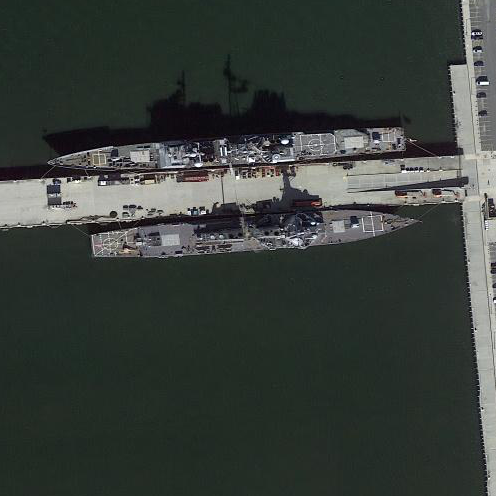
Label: destroyer